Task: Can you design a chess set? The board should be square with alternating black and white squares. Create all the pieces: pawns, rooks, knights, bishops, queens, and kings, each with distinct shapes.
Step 4499:
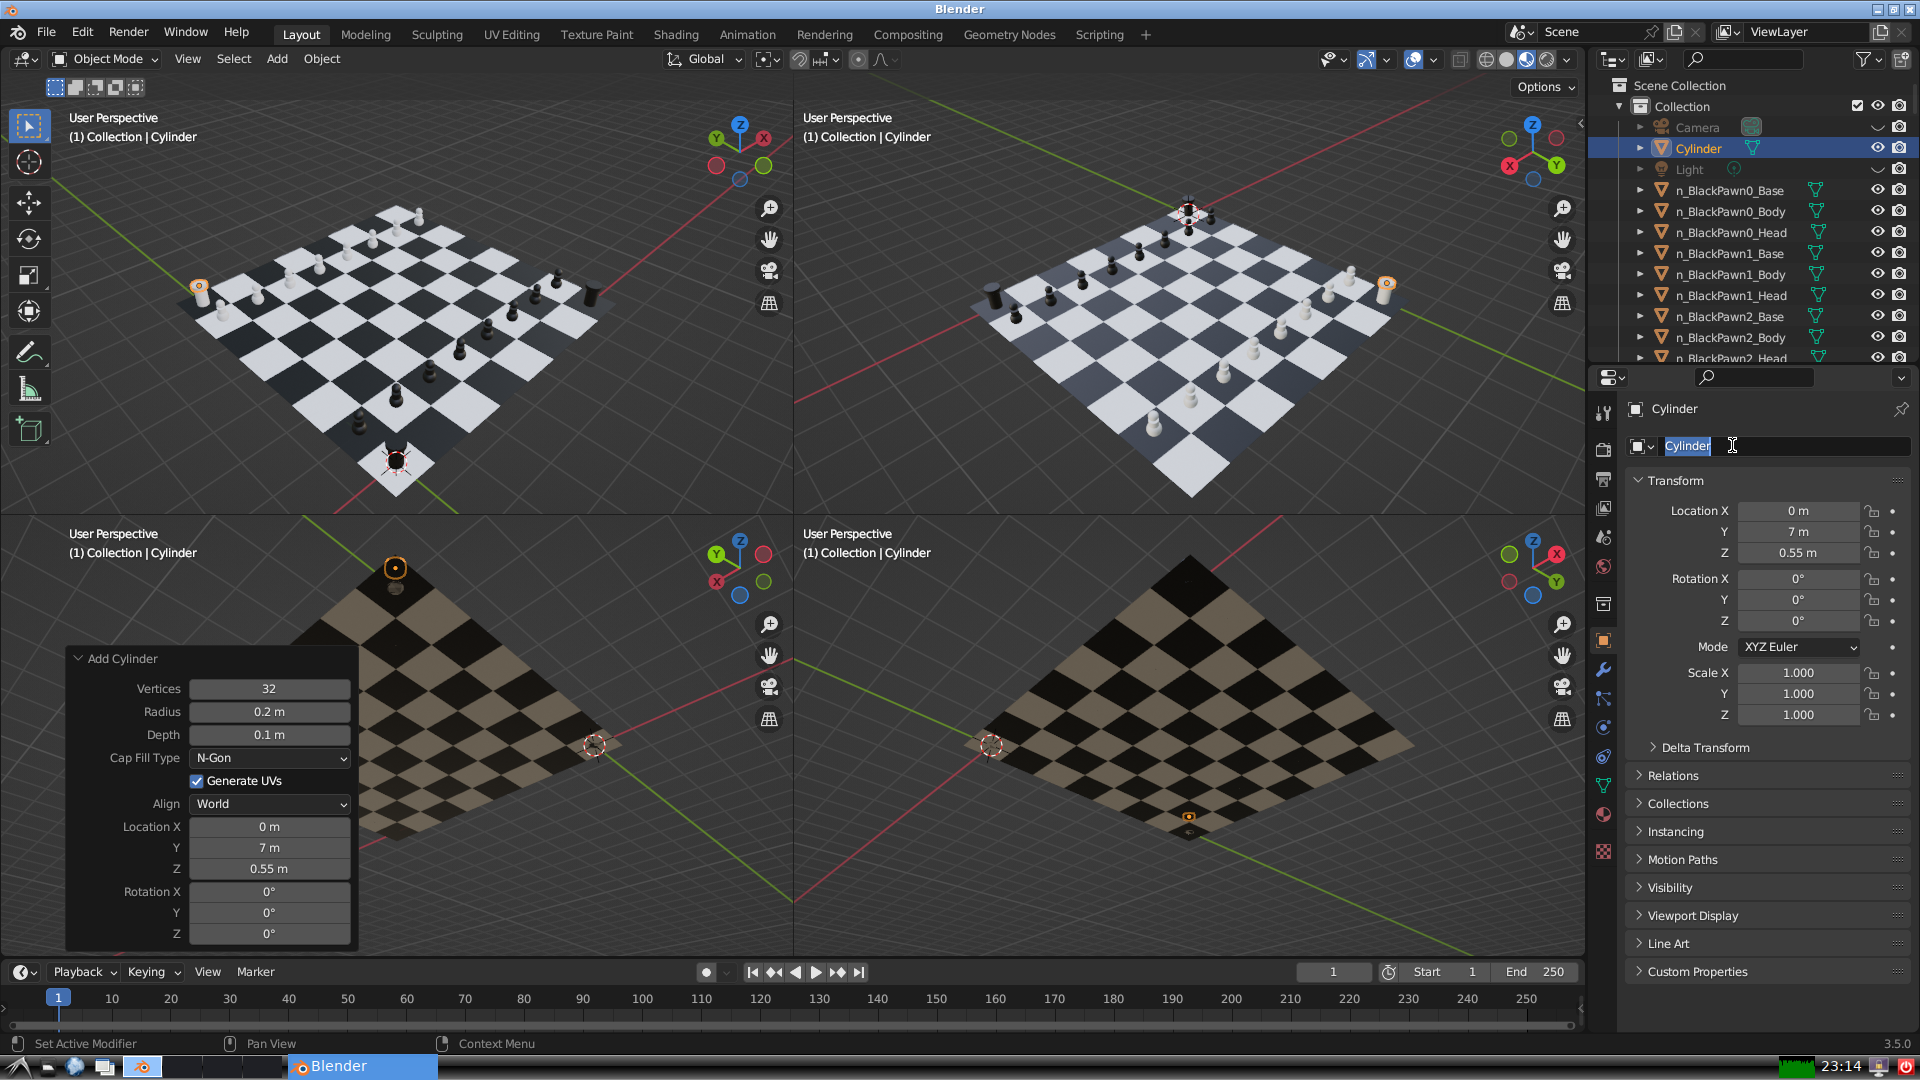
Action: input_text: n_WhiteRook0.0_Top